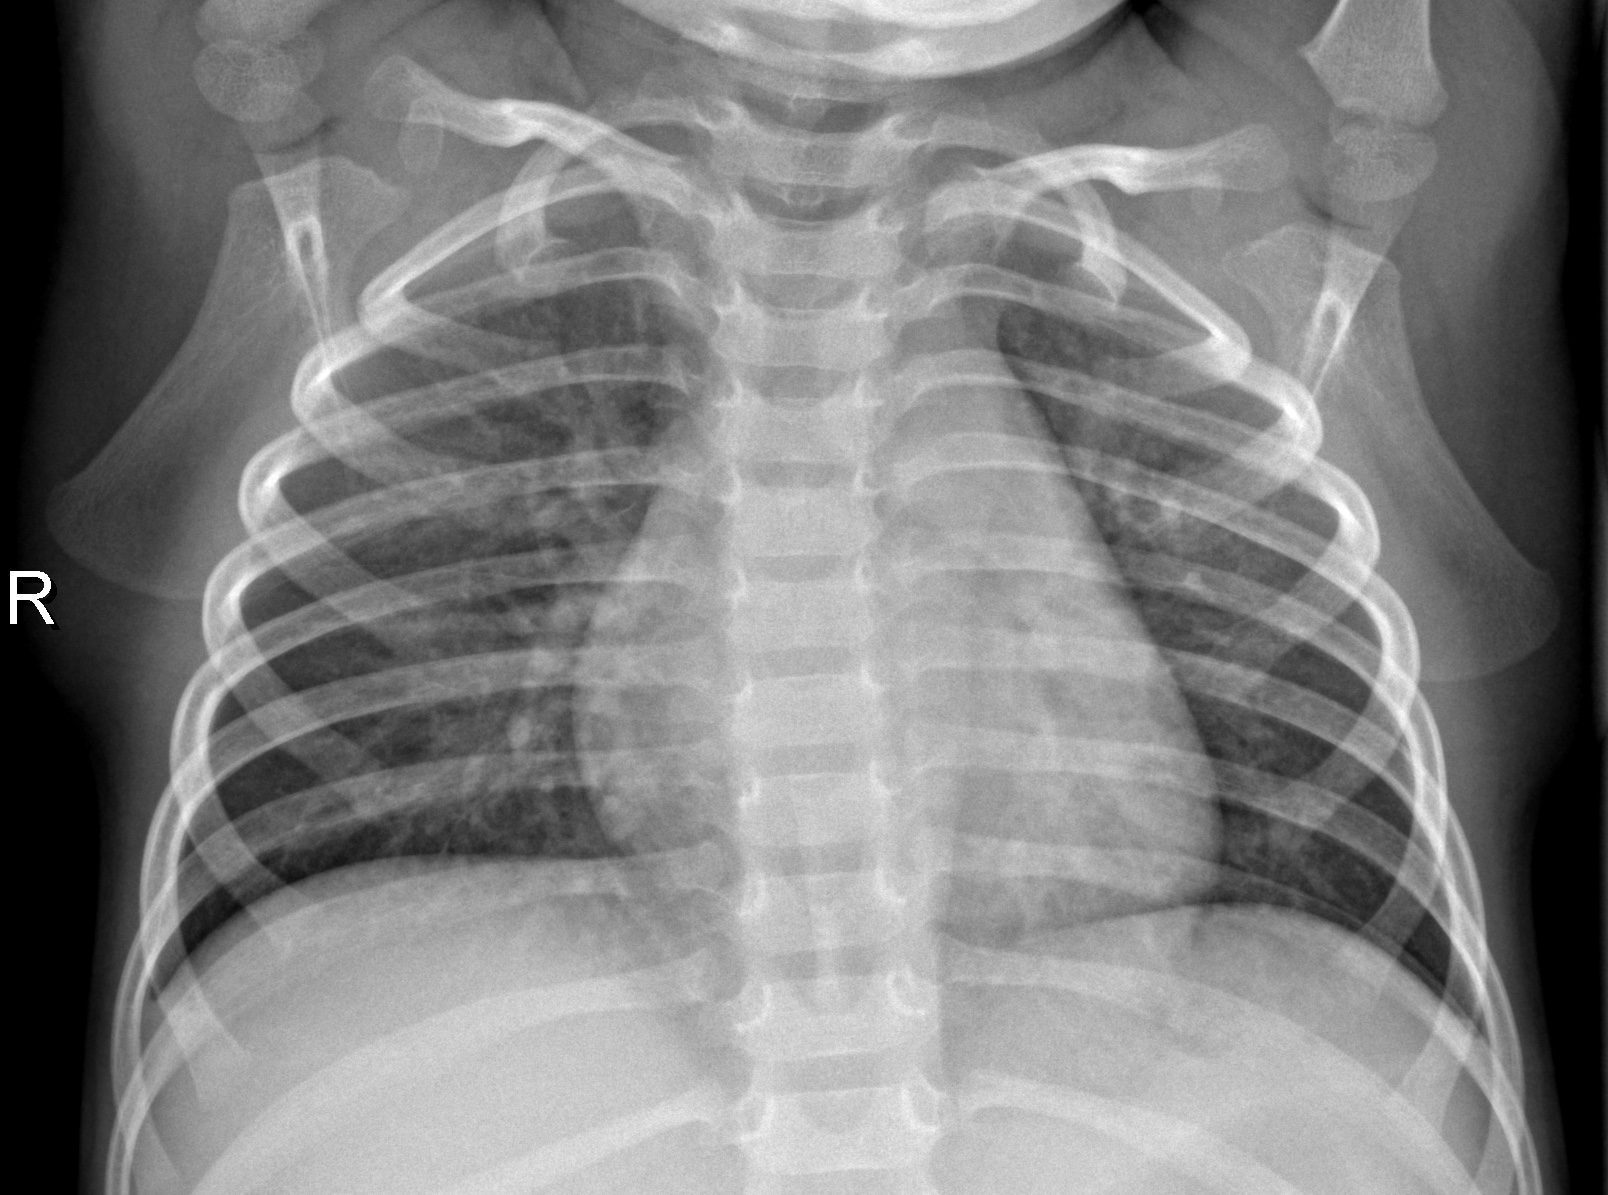
Diagnosis: NORMAL